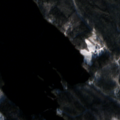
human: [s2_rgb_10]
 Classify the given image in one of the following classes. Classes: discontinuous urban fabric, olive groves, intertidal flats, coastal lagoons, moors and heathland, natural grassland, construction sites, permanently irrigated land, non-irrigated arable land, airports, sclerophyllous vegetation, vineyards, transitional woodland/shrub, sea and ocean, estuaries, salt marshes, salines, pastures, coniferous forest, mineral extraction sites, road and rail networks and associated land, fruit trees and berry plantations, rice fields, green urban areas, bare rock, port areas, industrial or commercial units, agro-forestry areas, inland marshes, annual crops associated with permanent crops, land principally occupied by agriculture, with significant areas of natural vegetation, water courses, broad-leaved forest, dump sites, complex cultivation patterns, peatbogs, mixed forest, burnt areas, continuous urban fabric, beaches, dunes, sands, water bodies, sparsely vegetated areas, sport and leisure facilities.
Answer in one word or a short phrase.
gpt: mixed forest, water bodies